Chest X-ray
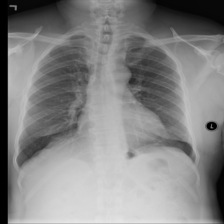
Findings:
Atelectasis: negative
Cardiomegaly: negative
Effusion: negative
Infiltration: negative
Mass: negative
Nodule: negative
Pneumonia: negative
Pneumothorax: negative
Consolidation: negative
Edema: negative
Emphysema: negative
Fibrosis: negative
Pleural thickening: negative
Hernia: negative